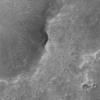
Label: not_dusty